Question: I have stored some objects on .I want to retrieve this into newList of person from database.The class perosn contains another List batch
My class person look like:
'''
public class person {
public String name,sid;
public HashMap<String,String> batch;
public int cls;
}
'''
The code I have used is:
'''
FirebaseDatabase database = FirebaseDatabase.getInstance();
DatabaseReference fDatabaseRoot = database.getReference("studentsList");
fDatabaseRoot.orderByChild("name").addValueEventListener(new ValueEventListener() {
@Override
public void onDataChange(DataSnapshot dataSnapshot) {
for (DataSnapshot areaSnapshot : dataSnapshot.getChildren()) {
Map<String,person> td =
(HashMap<String,person>)areaSnapshot.getValue();
// arrayListStudent= (List<person>) td.values();
// Log.d("aaa1",arrayListStudent.toString());
}
//Log.d("aaa",arrayListStudent.toString());
}
@Override
public void onCancelled(DatabaseError databaseError) {
}
});
'''
Where am i getting wrong.Please give some hint and suggestions....
Here is the screenshot of my database structure:

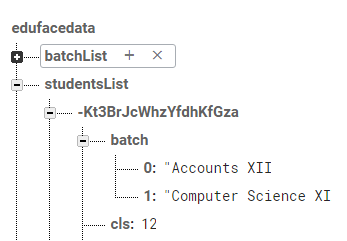
Answer: Please use this code:
'''
DatabaseReference rootRef = FirebaseDatabase.getInstance().getReference();
DatabaseReference studentsListRef = rootRef.child("studentsList");
Query query = studentsListRef.orderByChild("name");
ValueEventListener eventListener = new ValueEventListener() {
@Override
public void onDataChange(DataSnapshot dataSnapshot) {
for(DataSnapshot ds : dataSnapshot.getChildren()) {
String name = ds.child("name").getValue(String.class);
String key1 = ds.child("batch").child("0").getValue(String.class);
String key2 = ds.child("batch").child("1").getValue(String.class);
Log.d("TAG", name + " / " + key1 + " / " + key2);
}
}
@Override
public void onCancelled(DatabaseError databaseError) {}
};
query.addListenerForSingleValueEvent(eventListener);
'''
In this way, you'll get the value of 'name' and of both fields under 'batch'.